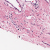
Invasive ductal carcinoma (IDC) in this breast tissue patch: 0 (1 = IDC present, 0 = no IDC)